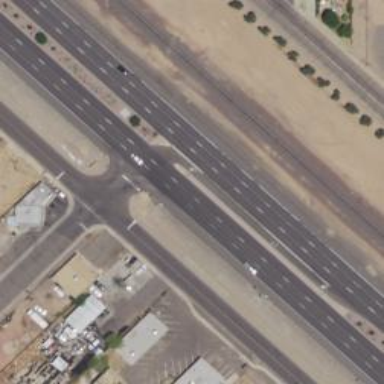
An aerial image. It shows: Solid stop line on the road.